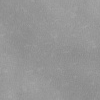
Atmospheric dust classification: dusty